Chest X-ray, AP view. Patient: 45 years old, sex M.
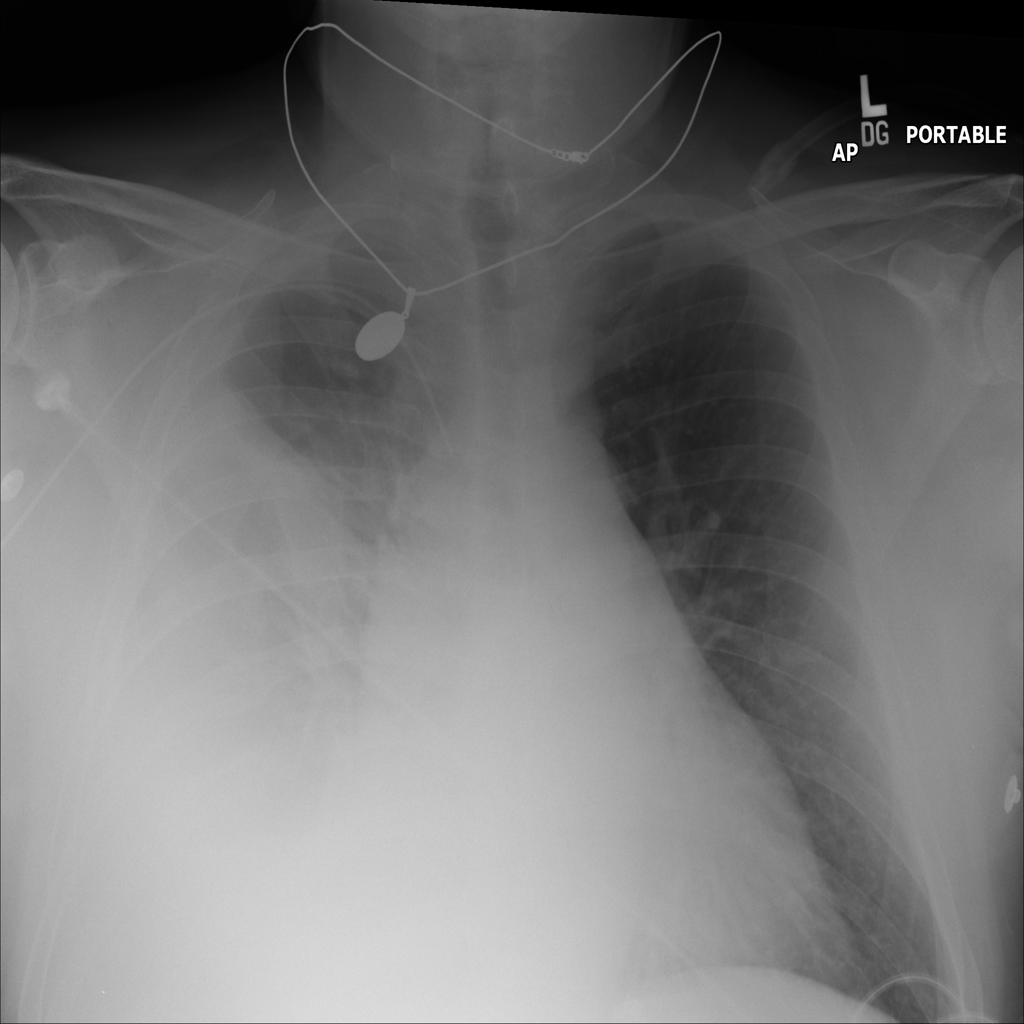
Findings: Effusion